Question: I work on a symfony dynamic form, with . I try to populate dropdownlist dynamically, i-e I want to display results in the second select the results form the firts. And the same for my third select. Indeed, the first dropdown allow users to choose a parc, when they choose a parc, the second select is populated with the results of Ensembles.php belong to the parc, then users can choose in the third dropdown a batiments belong to Ensembles.php. This an <URL>
This form is displayed when I want to a Zonestechnique.
Here are the relation between my entities:
> Parcsimmobilier.php <= ManyToOne Ensembles.php <= ManyToOne
Batiments.php <= ManyToOne Zonestechnique.php
this is my form 'ZonestechniqueType.php' :
'''
use Symfony\Component\Form\AbstractType;
use Symfony\Component\Form\FormBuilderInterface;
use Symfony\Component\OptionsResolver\OptionsResolverInterface;
use Doctrine\ORM\ParcsimmobilierRepository;
use Doctrine\ORM\EnsemblesRepository;
use Doctrine\ORM\BatimentsRepository;
class ZonestechniqueType extends AbstractType
{
/* @param FormBuilderInterface $builder
* @param array $options
*/
public function buildForm(FormBuilderInterface $builder, array $options)
{
$builder
->add('parcsimmobilier', 'entity', array(
'mapped' => false,
'class' => 'MySpaceDatabaseBundle:Parcsimmobilier',
'property' => 'nom',
'empty_value' => '-- choose a parc parc --',
'label' => 'choose a parc immobilier : ',
'multiple' => false,
))
->add('ensembles', 'entity', array(
'mapped' => false,
'multiple' => false,
'class' => 'MySpaceDatabaseBundle:Ensembles',
'property' => 'nom',
'empty_value' => '-- choose an ensemble --',
'label' => 'choose an ensemble : ',
))
->add('batiments','entity', array(
'class' => 'MySpaceDatabaseBundle:Batiments',
'property' => 'nom',
'empty_value' => '-- choose a batiment --',
'label' => 'choose a batiment : ',
))
->add('categorieszonestechnique')
->add('nom')
->add('localisation')
->add('commentaire')
;
}
/**
* @param OptionsResolverInterface $resolver
*/
public function setDefaultOptions(OptionsResolverInterface $resolver)
{
$resolver->setDefaults(array(
'data_class' => 'MySpace\DatabaseBundle\Entity\Zonestechnique'
));
}
/**
* @return string
*/
public function getName()
{
return 'mySpace_databasebundle_zonestechnique';
}
}
'''
I created two methods in my controller. One to display/add a Zonestechnique, and another to populate my dropdown list with Ajax. For now I try with the first two select, i-e I choose a parc, and then the second dropdownlist is populated with the name of all ensembles belonging to the parc I chose.
Here's my method:
'''
public function formZonesAction() {
$request = $this->getRequest();
$em = $this->getDoctrine()->getEntityManager();
if($request->isXmlHttpRequest()) {
$id = '';
$id = $request->get('id');
if ($id != '') {
$ensembles = $em->getRepository('MySpaceDatabaseBundle:Ensembles')
->getEnsemblesByParcsimmobilierQueryBuilder($id);
$tabEnsembles = array();
$i = 0;
foreach($ensembles as $ensemble) {
$tabEnsembles[$i]['id'] = $ensemble->getId();
$tabEnsembles[$i]['nom'] = $ensemble->getNom();
$i++;
}
$response = new Response();
$data = json_encode($tabEnsembles); // formater le resultat de la requete en json
$response->headers->set('Content-Type', 'application/json');
$response->setContent($data);
return $response;
}
} else {
return new Response('no ajax');
}
}
/**
*
* @Route("/gestionzonestechniquesconformites/addform", name="formZones")
* @Method("GET")
*/
public function addZonesConformitesAction() {
$em=$this->getDoctrine()->getManager();
$zones = $em->getRepository('MySpaceDatabaseBundle:Zonestechnique');
$zones = new Zonestechnique;
$form=$this->createForm(new ZonestechniqueType(), $zones);
$request = $this->getRequest();
if($request->isMethod('POST') | $form->isValid()) {
$form->bind($request);
$zoneConformite = $form->getData();
$em->persist($zones);
$em->flush();
return $this->redirect($this->generateUrl('indexRechercheZones'));
}
else {
return $this->render('MySpaceGestionEquipementsTechniquesBundle:ZonesTechnique:addZonesTechniqueConformites.html.twig', array('form' => $form->createView(), 'zone' => $zones ));
}
}
'''
This the for 'EnsemblesRepository.php' :
'''
class EnsemblesRepository extends EntityRepository
{
public function getEnsemblesByParcsimmobilierQueryBuilder($id)
{
return $this
->createQueryBuilder('e')
->where('e.parcsimmobilier = :parcsimmobilier')
->setParameter('id', $id);
;
}
}
'''
You can find this request in my controller for the Ajax method.
I have no error when I display the form/page, but my Ajax request does not work.
This is my routing file:
'''
addZonesConformites:
path: /gestionzonestechniquesconformites/add
defaults: { _controller: MySpaceGestionEquipementsTechniquesBundle:GestionZonesTechniques:addZonesConformites }
requirements:
methods: GET
# Ajax
formZones:
pattern: /gestionzonestechniquesconformites/addform
defaults: { _controller: MySpaceGestionEquipementsTechniquesBundle:GestionZonesTechniques:formZones }
requirements:
methods: GET
addZonesConformites_process:
path: /gestionzonestechniquesconformites/add/process
defaults: { _controller: MySpaceGestionEquipementsTechniquesBundle:GestionZonesTechniques:addZonesConformites }
requirements:
methods: POST
'''
As you can see I have 3 routes, one to display the form, one to populate with Ajax the dropdown and the last to validate the form.
Of course in my twig I made this form:
'''
<form action="{{ path('addZonesConformites_process') }}" method="POST">
<div class="row">
<div class="col-md-6">
<div>
{{ form_errors(form) }}
</div>
<div>
{{ form_label(form.parcsimmobilier, "choisir un parc", {'label_attr': {'class': 'control-label'}}) }}
{{ form_errors(form.parcsimmobilier) }}
{{ form_widget(form.parcsimmobilier, {'attr': {'class': 'form-control', 'id': 'parcsimmobilier', 'onChange':'populateEnsembles();'}}) }}
</div>
<div>
{{ form_label(form.ensembles, "choisir un ensemble:", {'label_attr': {'class': 'control-label'}}) }}
{{ form_errors(form.ensembles) }}
{{ form_widget(form.ensembles, {'attr': {'class': 'form-control', 'id': 'ensembles'}}) }}
</div>
<div>
{{ form_label(form.batiments, "Appartenant au batiment:", {'label_attr': {'class': 'control-label'}}) }}
{{ form_errors(form.batiments) }}
{{ form_widget(form.batiments, {'attr': {'class': 'form-control'}}) }}
</div>
<div class="row">
<div class="clo-md-4"></div>
<input onclick="clear_form_elements(this.form)" type="reset" value="Vider les champs" class="btn btn-xs btn-default"/>
</div>
<br>
<div class="clo-md-4"></div>
<input type="submit" value="add" class="btn btn-small btn-success"/>
</div>
</div>
</form>
'''
with this script at the end:
'''
<script type="text/javascript">
function populateEnsembles(){
var id_select = $('#mySpace_databasebundle_zonestechnique_parcsimmobilier').val();
$.ajax({
url: "{{ path('addZonesConformites') }}",
type: 'GET',
data: {'id': id_select},
dataType: 'json',
success: function(json){
$('#mySpace_databasebundle_zonestechnique_ensembles').html('');
$.each(json, function(index, value) {
$('#mySpace_databasebundle_zonestechnique_ensembles').append('<option value="'+ value.id +'">'+ value.nom +'</option>');
});
}
});
}
</script>
'''
It's the first time I use Ajax. So I really don't know if it's the right methods, but for now nothing matches and display me what I am trying to make with this dynamic form.
Someone could help me?
This is a screen shot:

as you can see, I choose a parc, the ajax request works (symfony toolbar green number at the bottom). And when I proceed a debug in my browser, in the network tab, my ajax request works and returns me the good id of the parc I choose. But it's not populated the second dropdownlist for ensembles. In the second select for ensemble, I have all the ensembles of my database.
Thank you in advance.
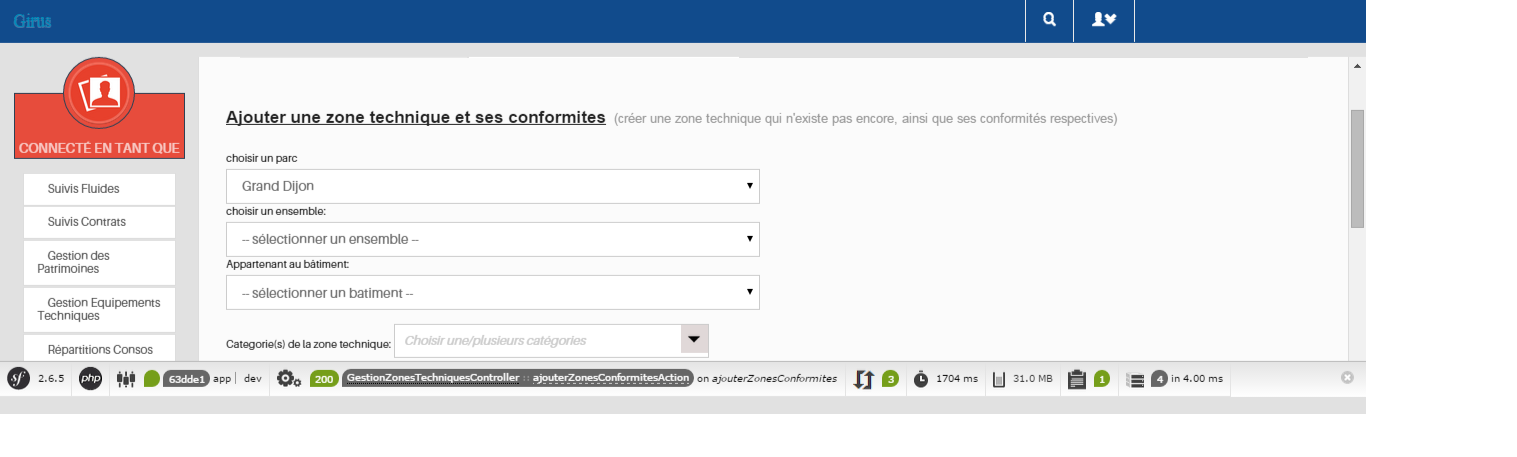
Answer: I found the solution, It was a rookie mistake in fact.
I have to choose the url path of my ajax route and not of my form route. That's why I have no code errors in my console when I debug the application. So this is the line I change in the ajax script: 'url: "{{ path('addZonesConformites') }}"' 'url: "{{ path('formRoute') }}"'